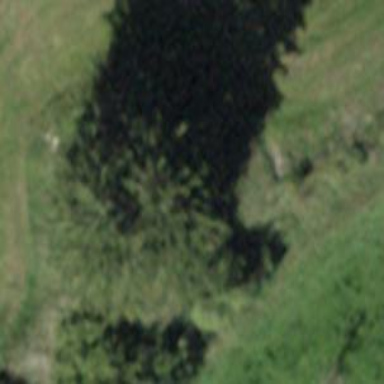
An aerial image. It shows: Needle-leaved tree in natural setting.